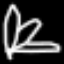
Label: leaf